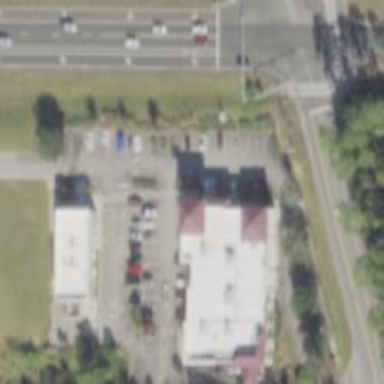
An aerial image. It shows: Pharmacy providing healthcare services.